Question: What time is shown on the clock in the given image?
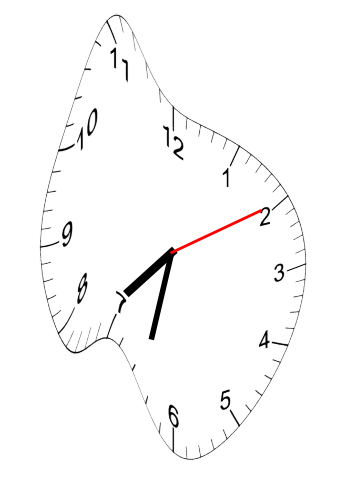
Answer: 07:32:10